Question: I am using the JavaCV library with pre-built OpenCV libraries for Android. I think I have setup Eclipse the right way, because I have included the jars both javacv.jar and javacpp.jar. In addition, the java-cv-android-arm.jar, in my project. Everything compiles fine, no errors, warning, anything that should be suspicious of something that will go wrong at runtime. But I get NoClassDefFOundError exception that is thrown in this method body below:
'''
@Override
public void draw(Canvas canvas)
{
try
{
canvas.drawColor(Color.BLUE);
if (current != null)
{
int width = current.getWidth();
int height = current.getHeight();
IplImage i = IplImage.create(width, height, IPL_DEPTH_8U, 1); // I assume here is where the exception gets thrown
ByteBuffer buffer = i.getByteBuffer();
current.copyPixelsToBuffer(buffer);
// We need a grayscale image in order to do the recognition, so
// we
// create a new image of the same size as the original one.
IplImage grayImage = IplImage.create(i.width(), i.height(),
IPL_DEPTH_8U, 1);
// We convert the original image to grayscale.
cvCvtColor(i, grayImage, CV_BGR2GRAY);
CvMemStorage storage = CvMemStorage.create();
// We instantiate a classifier cascade to be used for detection,
// using the cascade definition.
CvHaarClassifierCascade cascade = new CvHaarClassifierCascade(
cvLoad("haarcascade_frontalface_alt.xml"));
// We detect the faces.
CvSeq faces = cvHaarDetectObjects(grayImage, cascade, storage,
1.1, 1, 0);
// We iterate over the discovered faces and draw yellow
// rectangles around them.
for (int index = 0; index < faces.total(); index++)
{
CvRect r = new CvRect(cvGetSeqElem(faces, index));
cvRectangle(i, cvPoint(r.x(), r.y()),
cvPoint(r.x() + r.width(), r.y() + r.height()),
opencv_core.CvScalar.YELLOW, 1, CV_AA, 0);
}
Bitmap b = BitmapFactory.decodeByteArray(i.getByteBuffer()
.array(), 0, i.getByteBuffer().array().length);
canvas.drawBitmap(b, x, y, paint);
canvas.drawText(new Date().toLocaleString(), canvas.getWidth() - 100,
canvas.getHeight() - 50, paint);
paint.setColor(Color.GREEN);
}
} catch (Exception e)
{
canvas.drawColor(Color.RED);
canvas.drawText(
"Handled exception occurred in panel:
" + e.getMessage(),
250, 250, paint);
paint.setColor(Color.GREEN);
}
super.draw(canvas);
}
'''
And of course, right after the exception is thrown, my Android crashes, and I force close the application. Did I include the jars, and required libraries correctly? Is there anything that I should be aware of? Any help would be greatly appreciated.
Here is the LogCat for those who love Cats ():
'''
05-03 19:07:53.217: E/AndroidRuntime(741): FATAL EXCEPTION: main
05-03 19:07:53.217: E/AndroidRuntime(741): java.lang.NoClassDefFoundError: com.googlecode.javacv.cpp.opencv_core$IplImage
05-03 19:07:53.217: E/AndroidRuntime(741): at home.security.DrawingPanel.draw(DrawingPanel.java:81)
05-03 19:07:53.217: E/AndroidRuntime(741): at home.security.Main$2.run(Main.java:105)
05-03 19:07:53.217: E/AndroidRuntime(741): at android.os.Handler.handleCallback(Handler.java:587)
05-03 19:07:53.217: E/AndroidRuntime(741): at android.os.Handler.dispatchMessage(Handler.java:92)
05-03 19:07:53.217: E/AndroidRuntime(741): at android.os.Looper.loop(Looper.java:123)
05-03 19:07:53.217: E/AndroidRuntime(741): at android.app.ActivityThread.main(ActivityThread.java:3683)
05-03 19:07:53.217: E/AndroidRuntime(741): at java.lang.reflect.Method.invokeNative(Native Method)
05-03 19:07:53.217: E/AndroidRuntime(741): at java.lang.reflect.Method.invoke(Method.java:507)
05-03 19:07:53.217: E/AndroidRuntime(741): at com.android.internal.os.ZygoteInit$MethodAndArgsCaller.run(ZygoteInit.java:839)
05-03 19:07:53.217: E/AndroidRuntime(741): at com.android.internal.os.ZygoteInit.main(ZygoteInit.java:597)
05-03 19:07:53.217: E/AndroidRuntime(741): at dalvik.system.NativeStart.main(Native Method)
'''

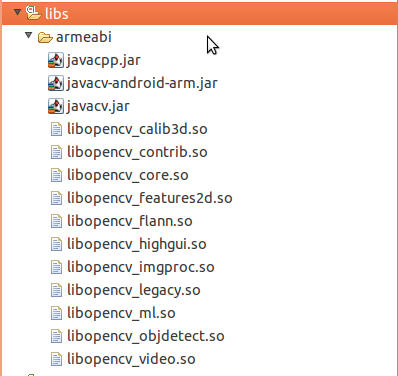
Answer: The jars need to be in the folder or to mark them as exported in the build path of the project...
now it should work...